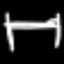
Label: bed